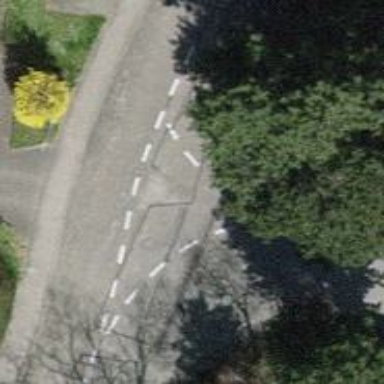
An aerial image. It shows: Residential road with asphalt surface.